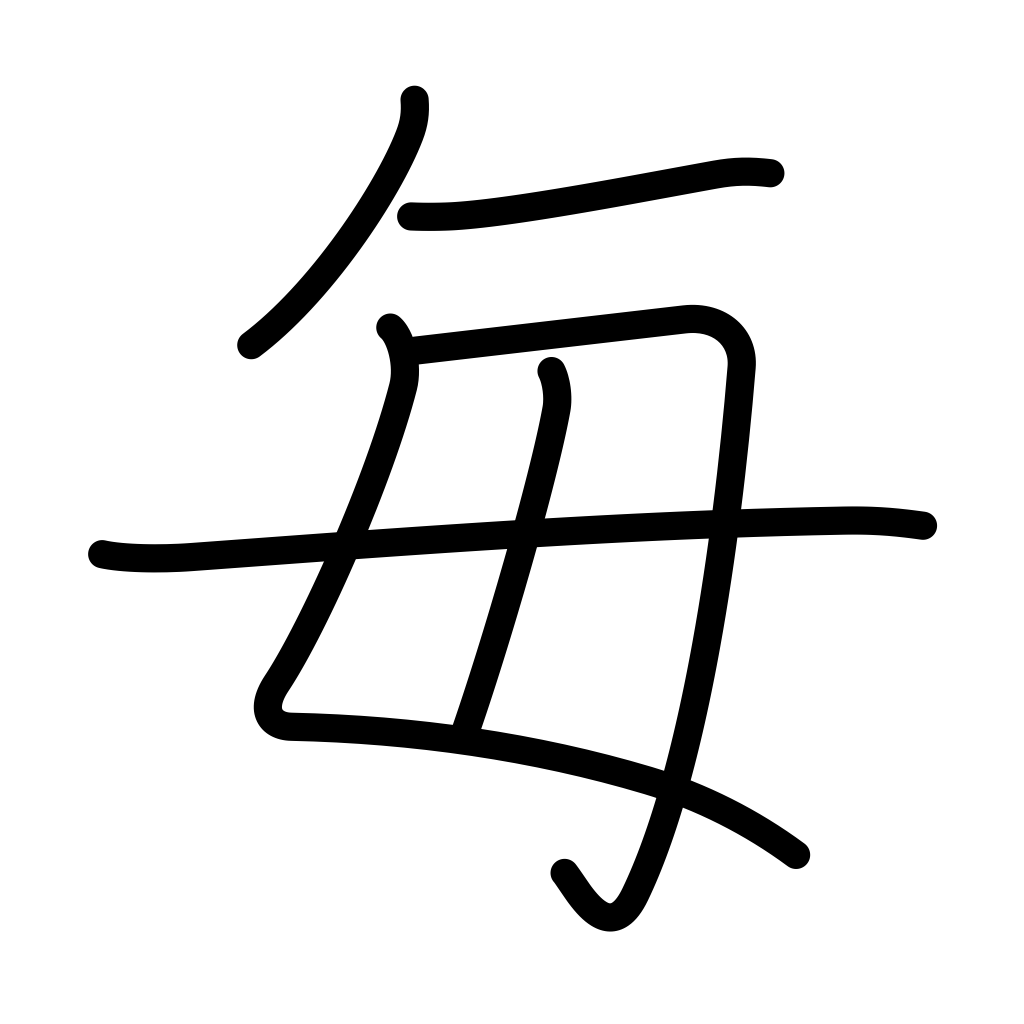
Meaning: every